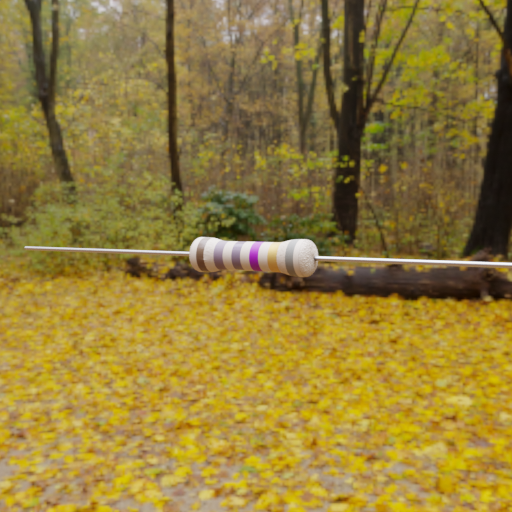
Resistor colour bands (in order): brown, gray, gray, violet, gold, gray